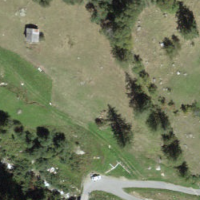
EUNIS habitat code: 23
Species observed at this site:
Filipendula ulmaria